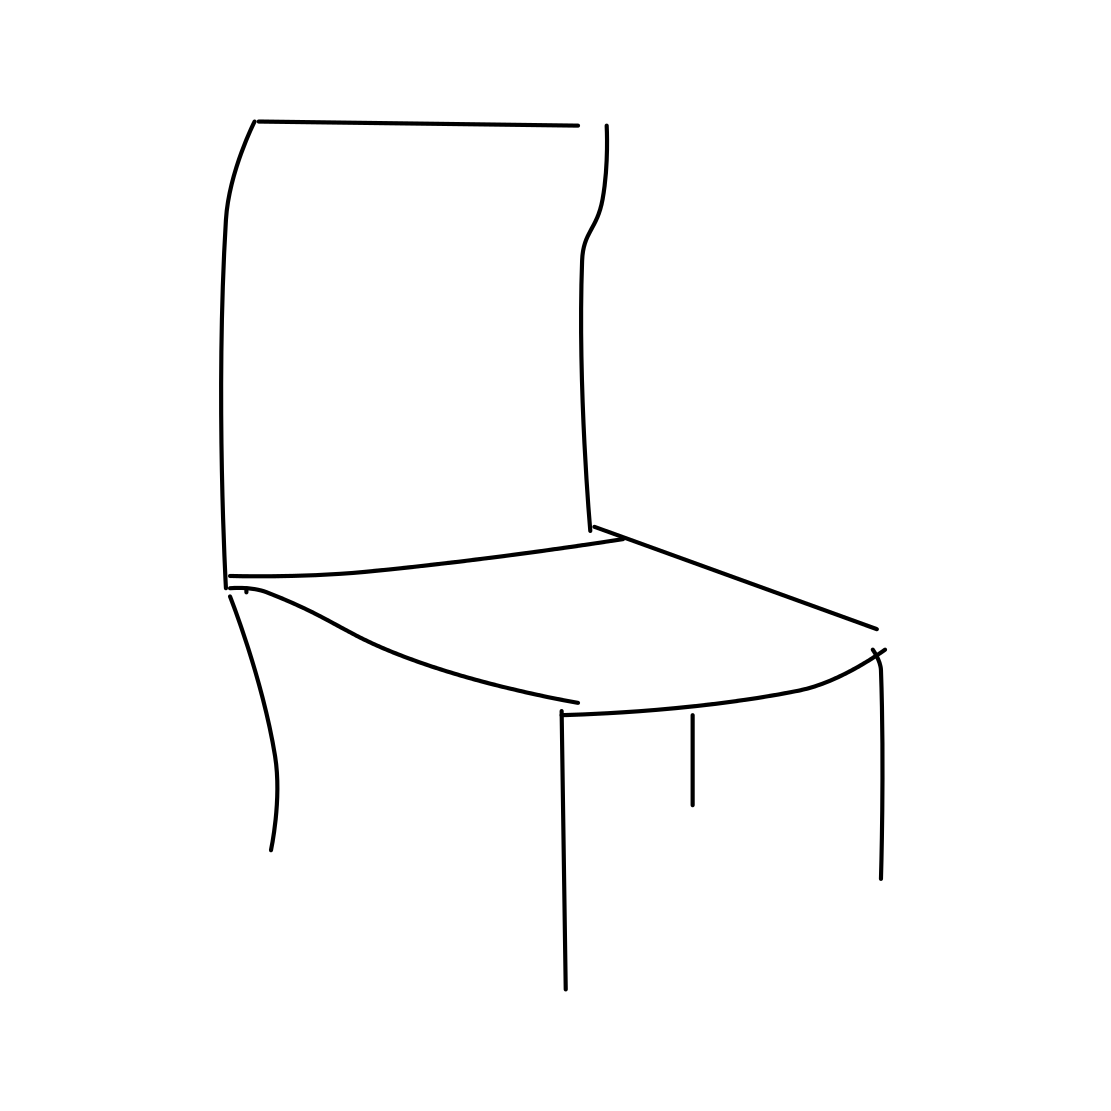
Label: chair